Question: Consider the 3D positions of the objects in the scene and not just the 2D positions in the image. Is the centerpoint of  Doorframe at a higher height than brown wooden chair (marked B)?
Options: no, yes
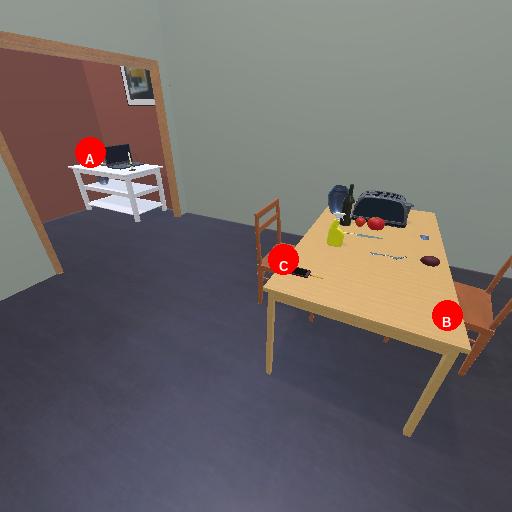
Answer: no